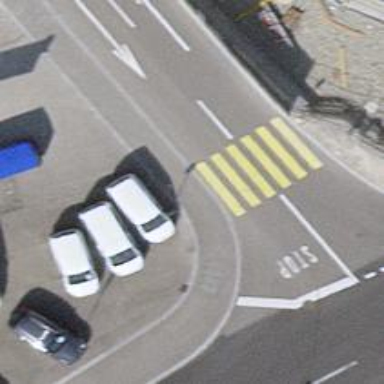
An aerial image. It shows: Kerb serving as barrier.